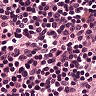
Metastatic tissue present: no